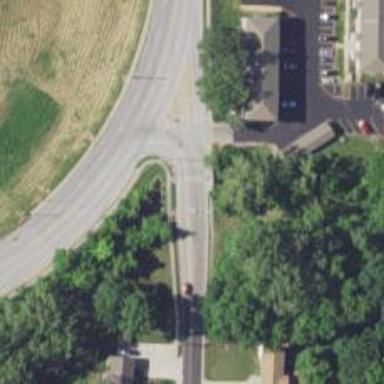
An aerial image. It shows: Tertiary road with asphalt surface and sidewalk on the left.